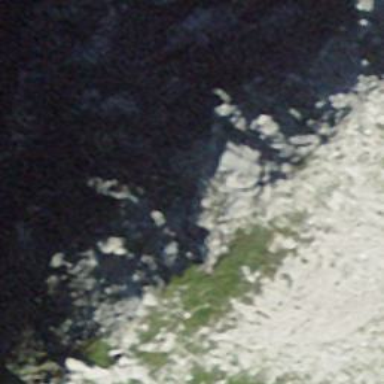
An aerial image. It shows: Cliff in nature.